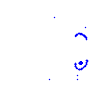
Particle: proton